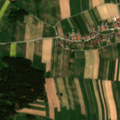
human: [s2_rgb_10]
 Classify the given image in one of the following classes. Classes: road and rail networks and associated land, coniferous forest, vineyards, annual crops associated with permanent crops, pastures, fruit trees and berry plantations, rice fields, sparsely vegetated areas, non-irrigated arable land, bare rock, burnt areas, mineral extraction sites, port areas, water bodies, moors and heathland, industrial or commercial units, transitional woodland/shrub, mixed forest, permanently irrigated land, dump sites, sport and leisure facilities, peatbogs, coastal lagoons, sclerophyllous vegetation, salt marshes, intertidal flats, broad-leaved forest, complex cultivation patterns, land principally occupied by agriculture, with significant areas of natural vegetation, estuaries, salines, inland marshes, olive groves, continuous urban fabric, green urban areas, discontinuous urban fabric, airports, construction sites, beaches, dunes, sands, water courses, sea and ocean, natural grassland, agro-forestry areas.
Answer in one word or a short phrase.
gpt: discontinuous urban fabric, non-irrigated arable land, complex cultivation patterns, land principally occupied by agriculture, with significant areas of natural vegetation, coniferous forest